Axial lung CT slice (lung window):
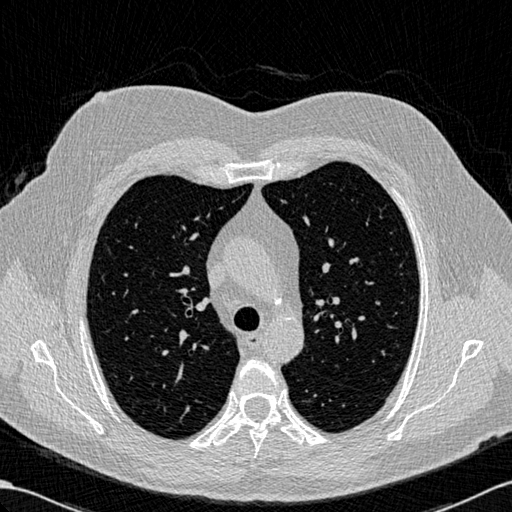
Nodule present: no